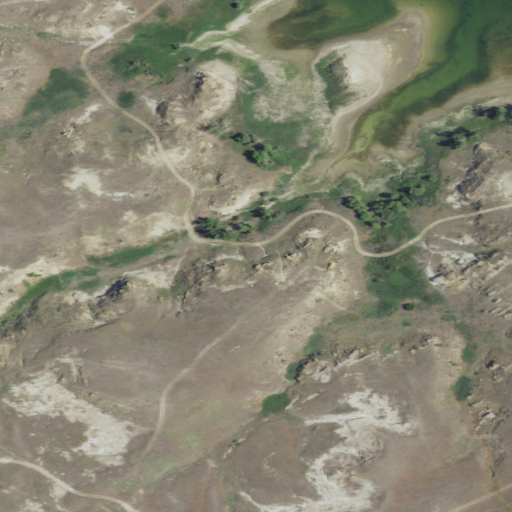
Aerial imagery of valley in Montana named Eagle Coulee containing grassland, shrub, open water, and herbaceous wetlands